Question: I have an iOS app which is using storyboard (and ARC for that matter). Now in that app i have a tab view, where one of the tabs leads to a table view found within a UINavigationController. Up to this point, loading views was 100% handled by segues in the storyboard. Now in the table view, I have some cells which I create programatically, and i want them to lead to a different view (which will also be in the UINavigationController). Now they always lead to the SAME view, just pass different information when pressed (that i have already taken care of). The thing is, I can't menage to do it in the storyboard, because the cells are created programatically...
So is there a way to do this using storyboard? If not, how may I accomplish this programatically?
A picture is attached to make the organisation of the storyboard clearer.

Thankyou for any support!
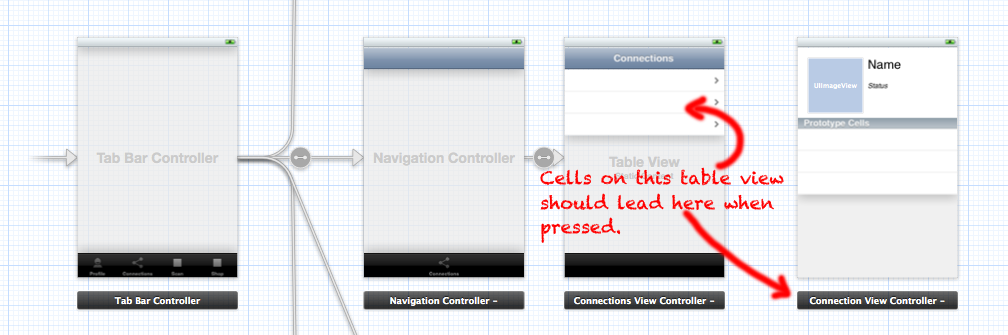
Answer: Create a push-style segue in the storyboard between the two controllers and give it a name. When the user selects a cell, use 'performSegueWithIdentifier:sender:' to trigger the transition.